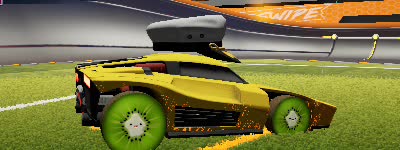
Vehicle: breakout